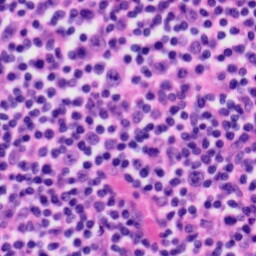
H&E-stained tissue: Tonsil